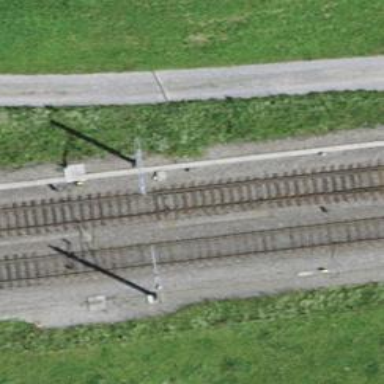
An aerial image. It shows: Railway switch.